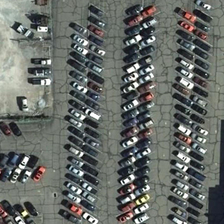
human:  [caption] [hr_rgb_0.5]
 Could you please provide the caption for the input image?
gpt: many cars are parked orderly in a parking lot .

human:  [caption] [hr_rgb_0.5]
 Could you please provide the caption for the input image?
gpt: many cars are parked orderly in a parking lot .

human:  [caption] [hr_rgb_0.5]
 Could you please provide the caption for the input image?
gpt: many cars are parked orderly in a parking lot .

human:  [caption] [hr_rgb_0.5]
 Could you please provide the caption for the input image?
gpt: many cars are parked orderly in a parking lot .

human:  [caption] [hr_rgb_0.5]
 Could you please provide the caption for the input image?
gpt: many cars are parked orderly in a parking lot .